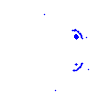
Particle: electron